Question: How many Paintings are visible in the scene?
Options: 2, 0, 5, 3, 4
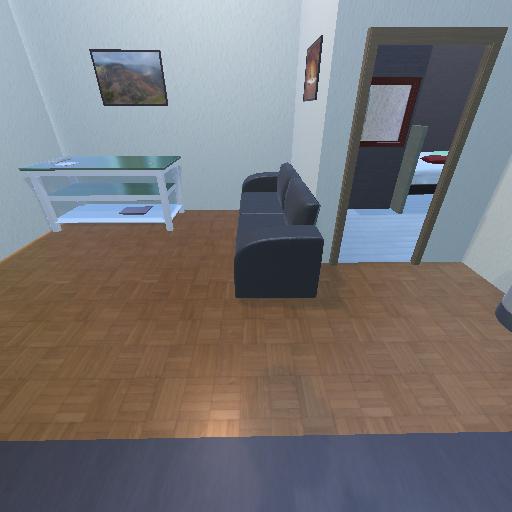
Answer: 2